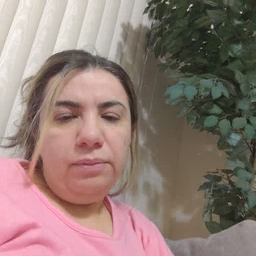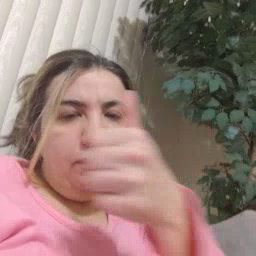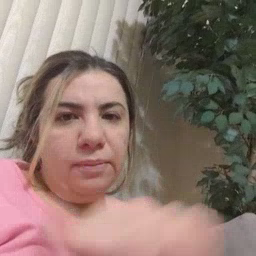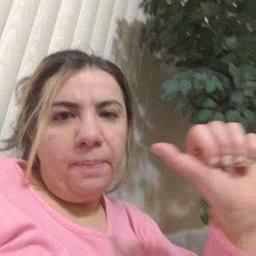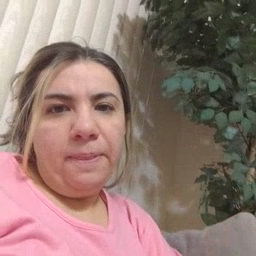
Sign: any